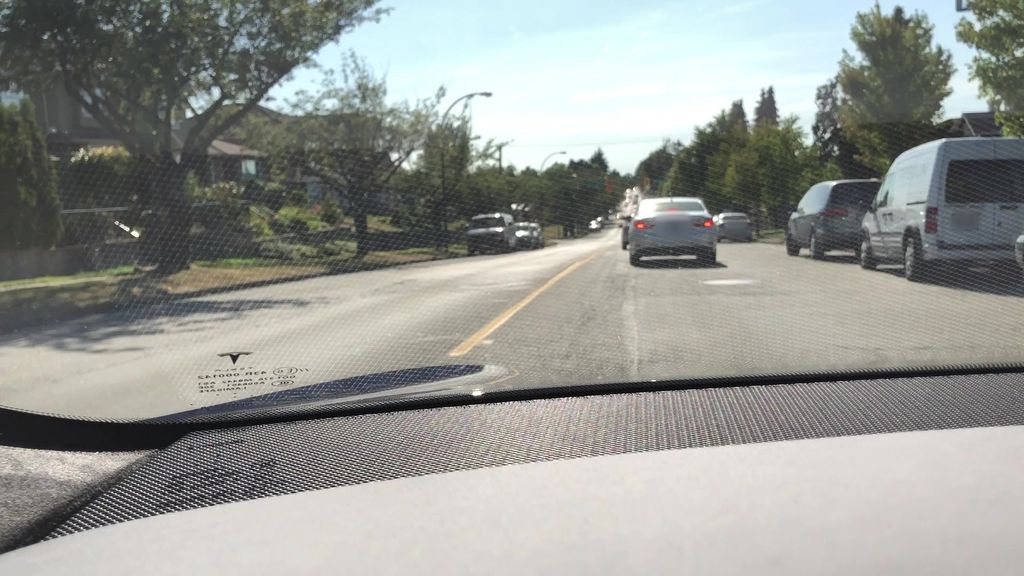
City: vancouver